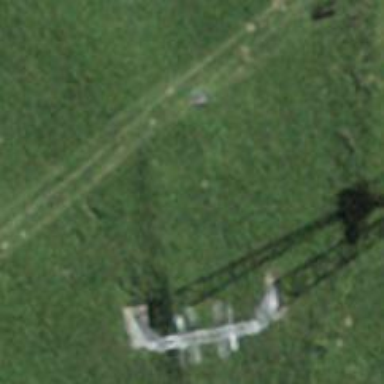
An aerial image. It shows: Pylon for aerialway.